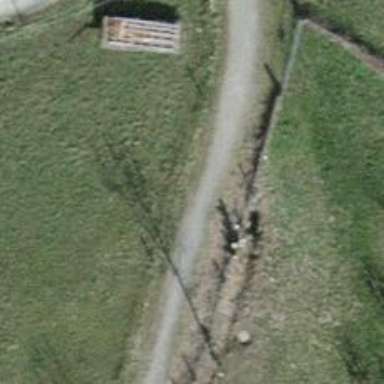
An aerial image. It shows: Ditch in the surroundings.